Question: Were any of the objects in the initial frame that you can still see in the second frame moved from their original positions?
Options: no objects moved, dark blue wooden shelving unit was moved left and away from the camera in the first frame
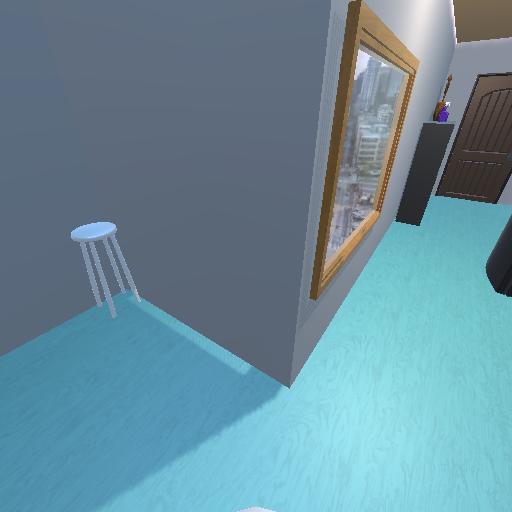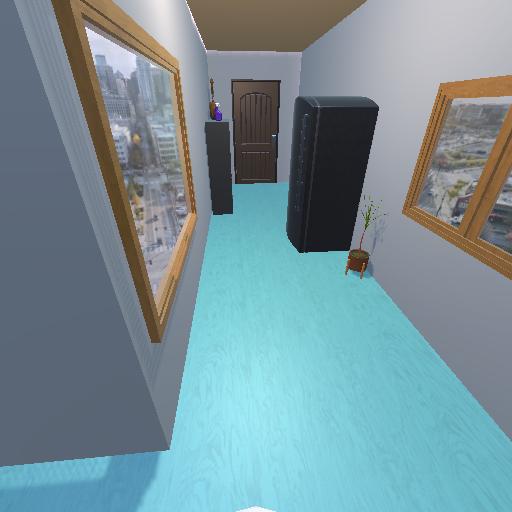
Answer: no objects moved